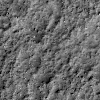
Atmospheric dust classification: not_dusty